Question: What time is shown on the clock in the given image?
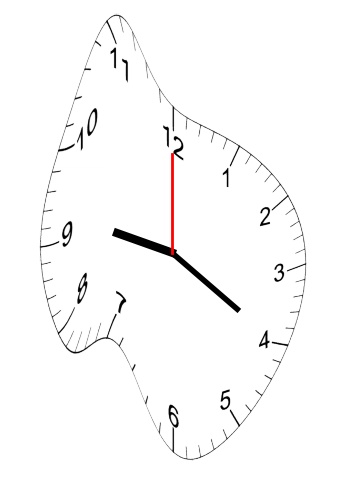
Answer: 09:20:00